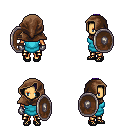
a pixel art fantasy rpg character, female body template, human, tanned skin, teal tunic, gold greaves, blue long mohawk hairstyle, cloth hood, metal gloves, ghillies, shield, four views (front, back, left, right), 2x2 character sprite sheet, small pixel art, hard edges, no anti-aliasing